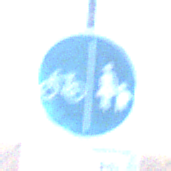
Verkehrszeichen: GetrennterRadUndGehwegRadwegLinks
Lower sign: BesondereFahrzeugeUndTransportgueter13
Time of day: MorningAfternoon
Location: Outdoor (Nature)
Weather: Clear
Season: Winter
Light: Natural